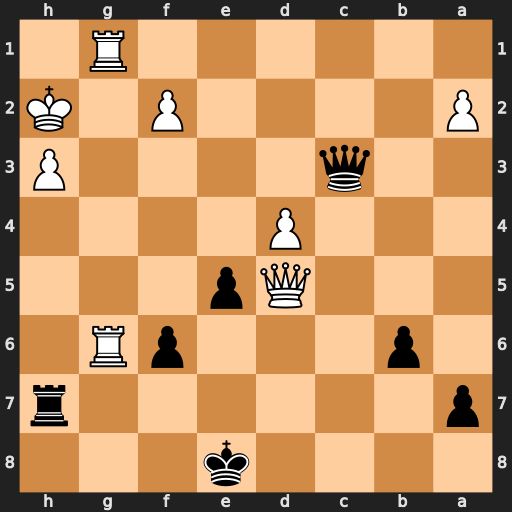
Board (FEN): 4k3/p6r/1p3pR1/3Qp3/3P4/2q4P/P4P1K/6R1
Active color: b
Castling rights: -
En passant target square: -
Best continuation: Qxh3#